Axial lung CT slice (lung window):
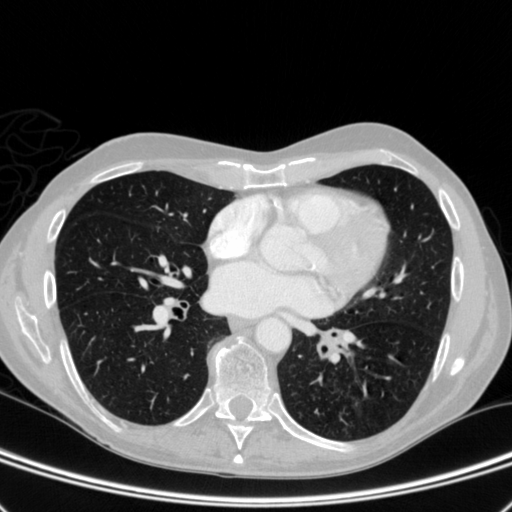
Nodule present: no